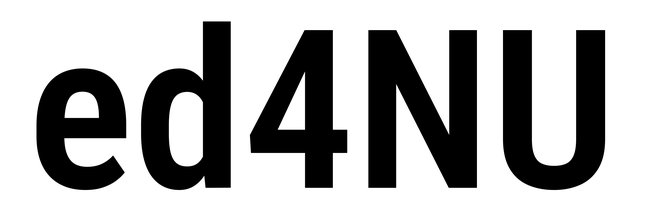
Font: Roboto_Condensed_SemiBold